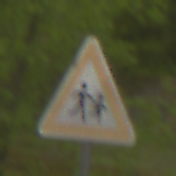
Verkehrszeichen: KinderLinks
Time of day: MorningAfternoon
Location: Outdoor (Nature)
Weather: Overcast
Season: NotSpecified
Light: Natural